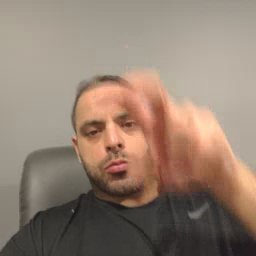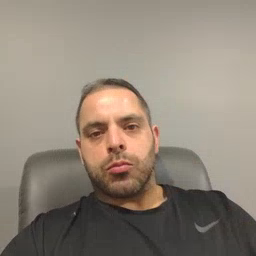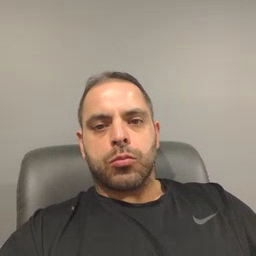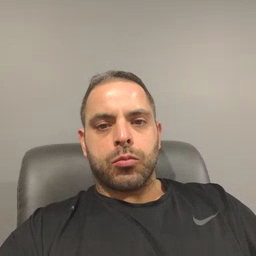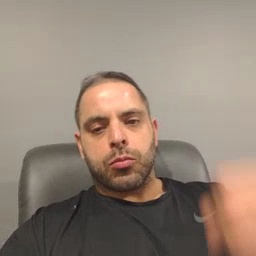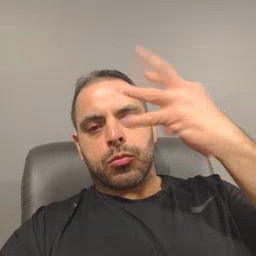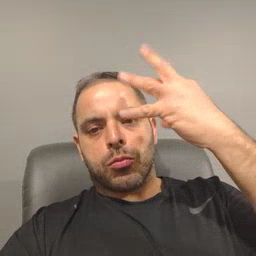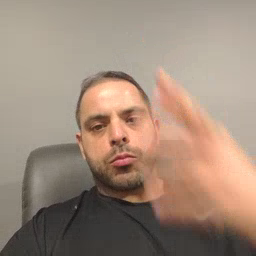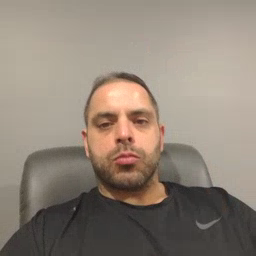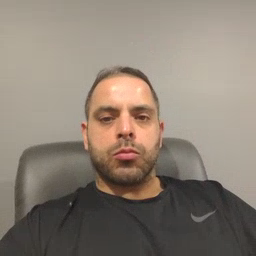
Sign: shower